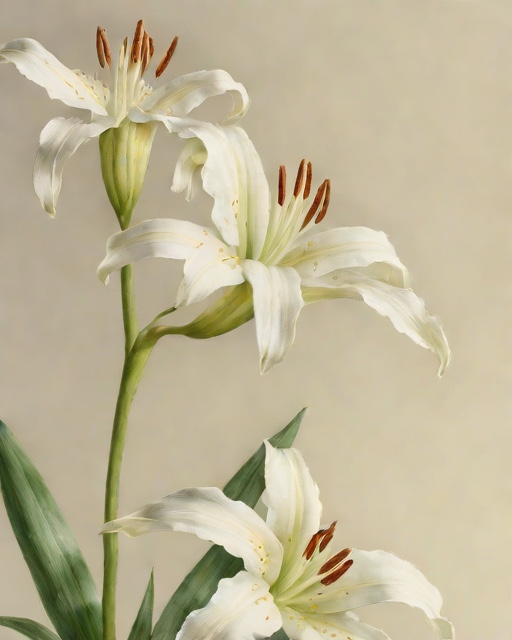
Category: Spring